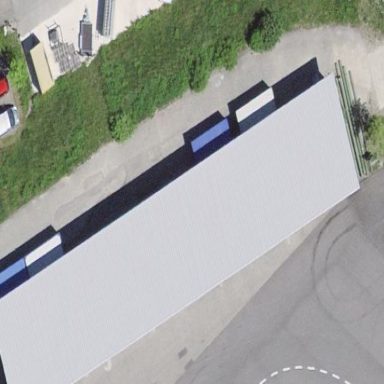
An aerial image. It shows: View of roof of building.